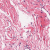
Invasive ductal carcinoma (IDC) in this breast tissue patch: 0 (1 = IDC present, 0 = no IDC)